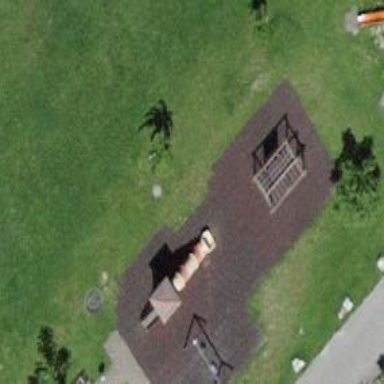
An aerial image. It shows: Playground area for leisure land.